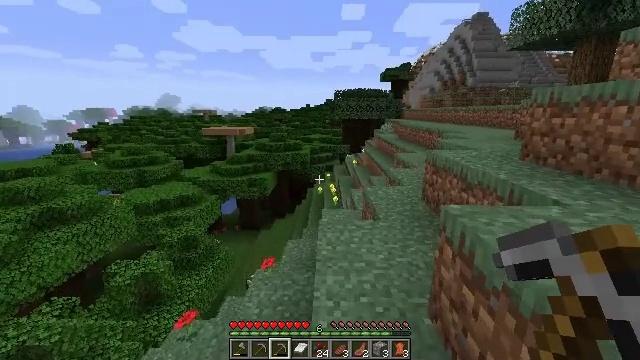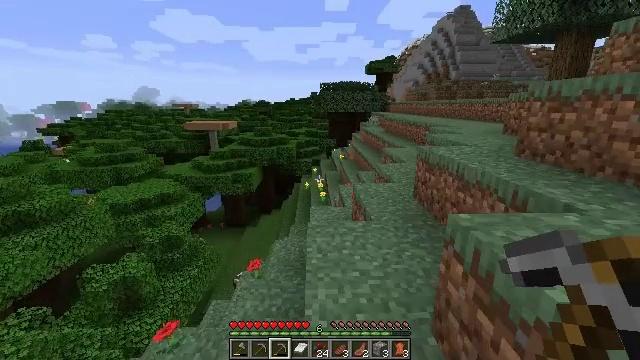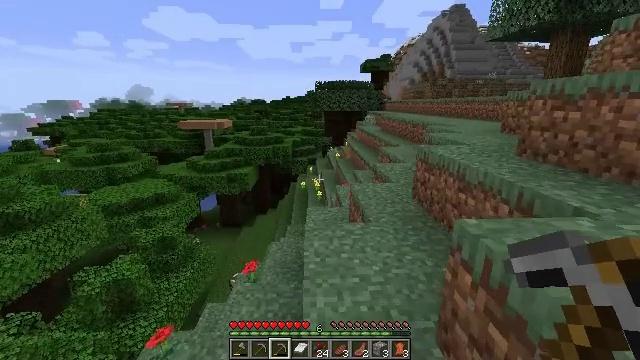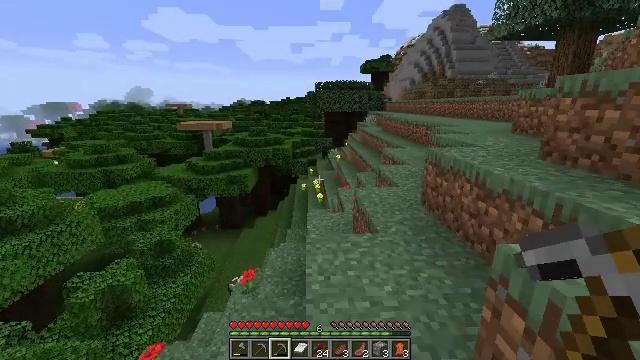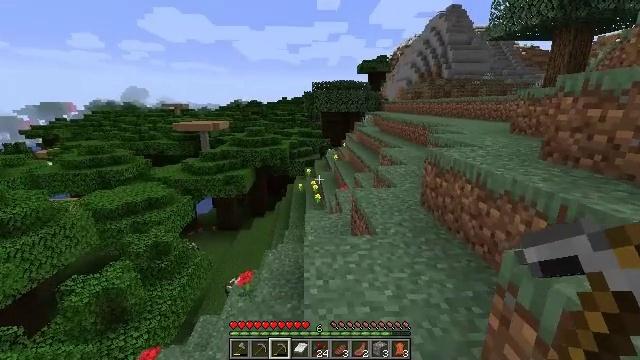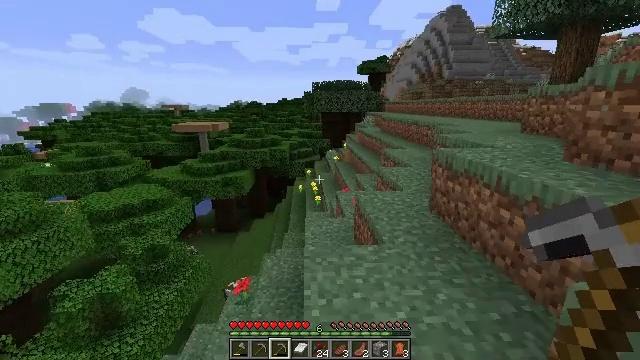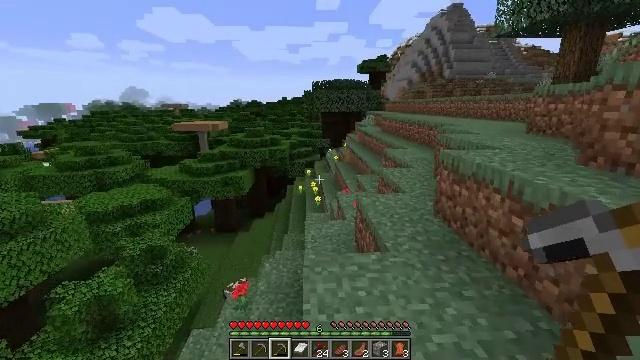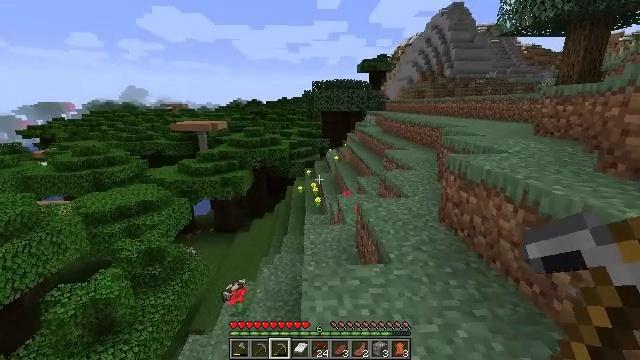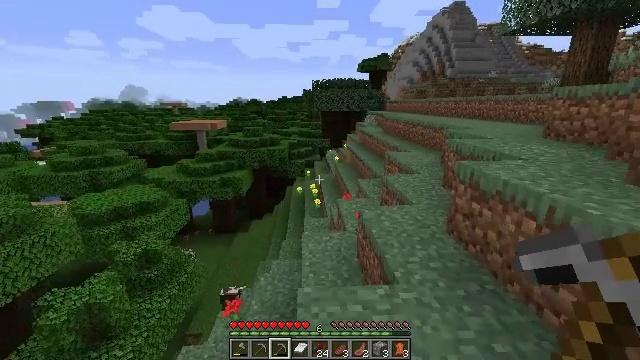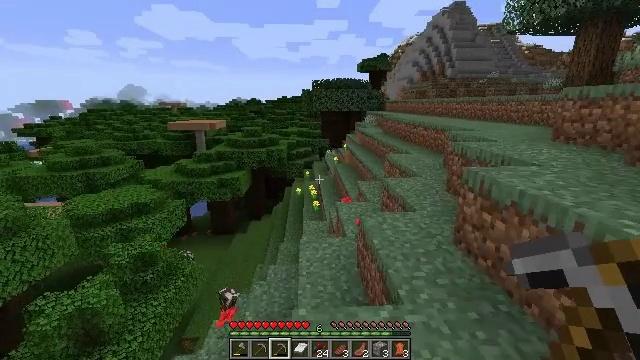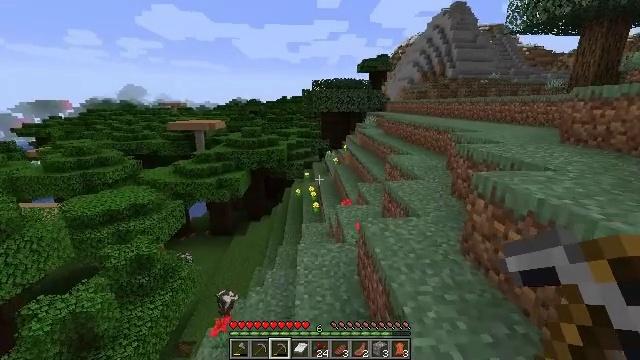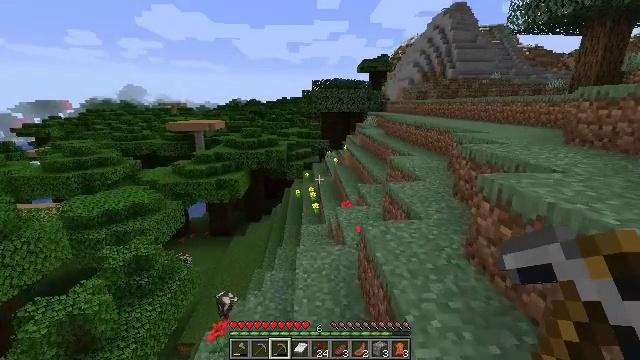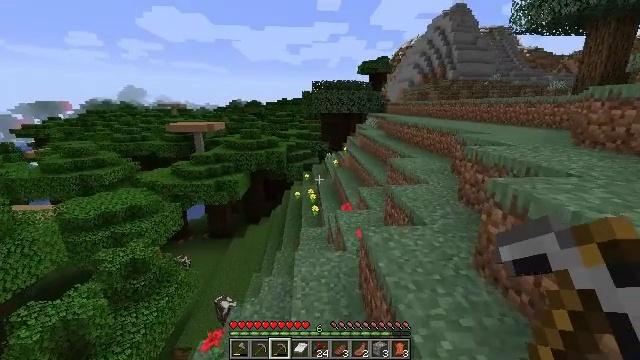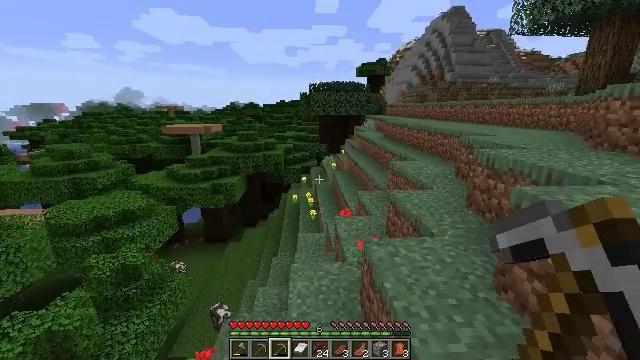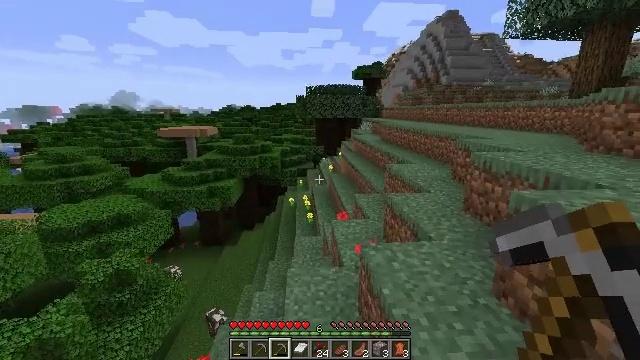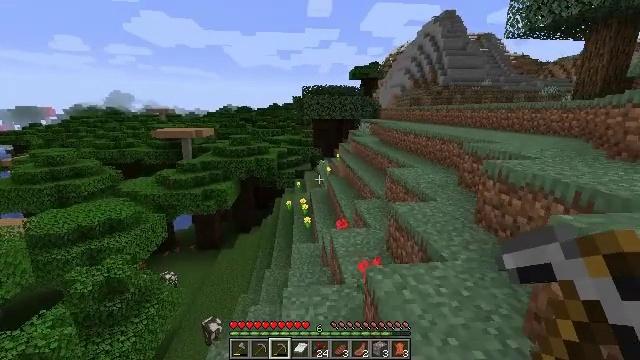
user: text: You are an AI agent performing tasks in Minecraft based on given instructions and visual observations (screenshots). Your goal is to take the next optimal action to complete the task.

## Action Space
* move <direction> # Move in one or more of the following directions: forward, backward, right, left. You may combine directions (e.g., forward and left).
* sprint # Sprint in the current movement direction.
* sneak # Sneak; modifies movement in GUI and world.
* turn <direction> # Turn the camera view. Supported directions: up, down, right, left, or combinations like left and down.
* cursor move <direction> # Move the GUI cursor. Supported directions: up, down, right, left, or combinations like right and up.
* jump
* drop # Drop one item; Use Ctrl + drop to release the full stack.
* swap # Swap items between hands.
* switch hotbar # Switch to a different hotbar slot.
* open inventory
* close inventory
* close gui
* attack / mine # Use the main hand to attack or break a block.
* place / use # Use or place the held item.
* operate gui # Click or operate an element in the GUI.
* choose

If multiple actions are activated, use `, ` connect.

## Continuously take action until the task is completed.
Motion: motion action
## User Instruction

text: Break the mushroom stem block.
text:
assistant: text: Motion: move forward, turn right and down
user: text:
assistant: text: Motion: move forward
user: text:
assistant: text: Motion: move forward
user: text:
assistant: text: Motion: move forward
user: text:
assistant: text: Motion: move forward
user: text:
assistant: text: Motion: move forward
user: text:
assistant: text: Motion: move forward
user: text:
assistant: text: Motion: move forward
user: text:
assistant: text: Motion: move forward
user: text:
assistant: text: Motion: move forward
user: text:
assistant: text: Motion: move forward
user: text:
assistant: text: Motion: move forward
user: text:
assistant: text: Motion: move forward
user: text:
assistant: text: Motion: move forward
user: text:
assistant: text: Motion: move forward
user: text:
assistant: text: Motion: move forward, turn right
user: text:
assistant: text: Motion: move forward, turn right
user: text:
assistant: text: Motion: move forward
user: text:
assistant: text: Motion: move forward
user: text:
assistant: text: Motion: move forward
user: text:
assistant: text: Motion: move forward
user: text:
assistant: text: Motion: move forward
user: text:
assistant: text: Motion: move forward
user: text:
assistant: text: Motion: move forward
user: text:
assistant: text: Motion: move forward
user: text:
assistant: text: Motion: move forward, turn left
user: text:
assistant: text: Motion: move forward, turn left
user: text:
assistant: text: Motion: move forward
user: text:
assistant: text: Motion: move forward
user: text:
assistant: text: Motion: move forward